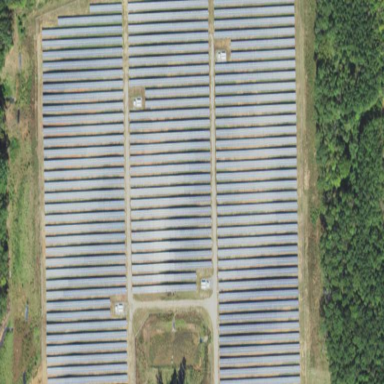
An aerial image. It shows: Solar power plant enclosed by fence. The plant generates electricity using photovoltaic technology.